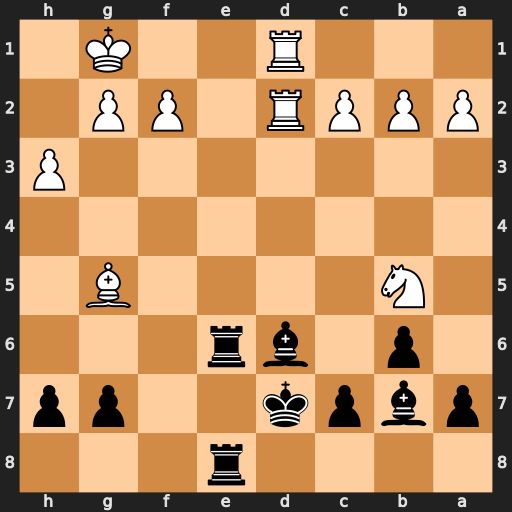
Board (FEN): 4r3/pbpk2pp/1p1br3/1N4B1/8/7P/PPPR1PP1/3R2K1
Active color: b
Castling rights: -
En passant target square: -
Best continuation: Re1+ Rxe1 Rxe1#